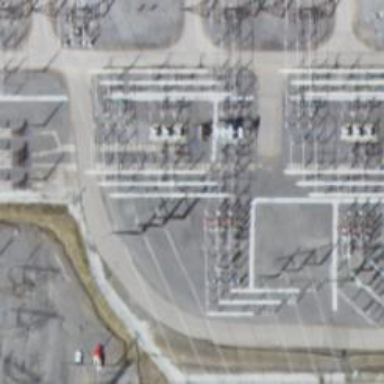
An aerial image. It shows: Switch used for power control.